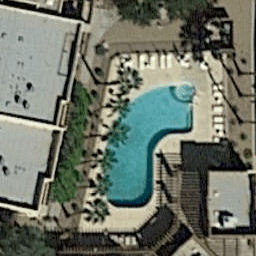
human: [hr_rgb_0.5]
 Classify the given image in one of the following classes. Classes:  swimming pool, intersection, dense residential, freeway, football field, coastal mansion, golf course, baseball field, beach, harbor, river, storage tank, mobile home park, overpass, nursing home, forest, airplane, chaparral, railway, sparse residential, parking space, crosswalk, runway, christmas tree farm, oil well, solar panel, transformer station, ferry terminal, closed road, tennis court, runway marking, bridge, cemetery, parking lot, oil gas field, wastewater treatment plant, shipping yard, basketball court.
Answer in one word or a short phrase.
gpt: swimming pool